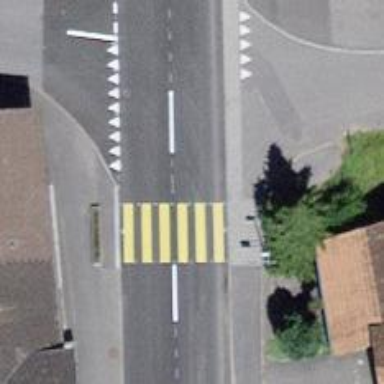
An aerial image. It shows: Zebra crossing on the road.